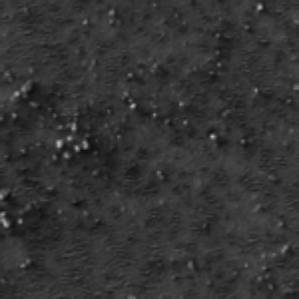
Label: frost